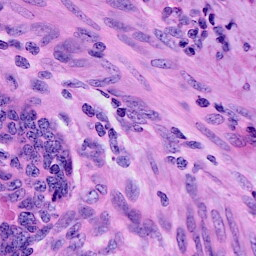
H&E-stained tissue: Cervix